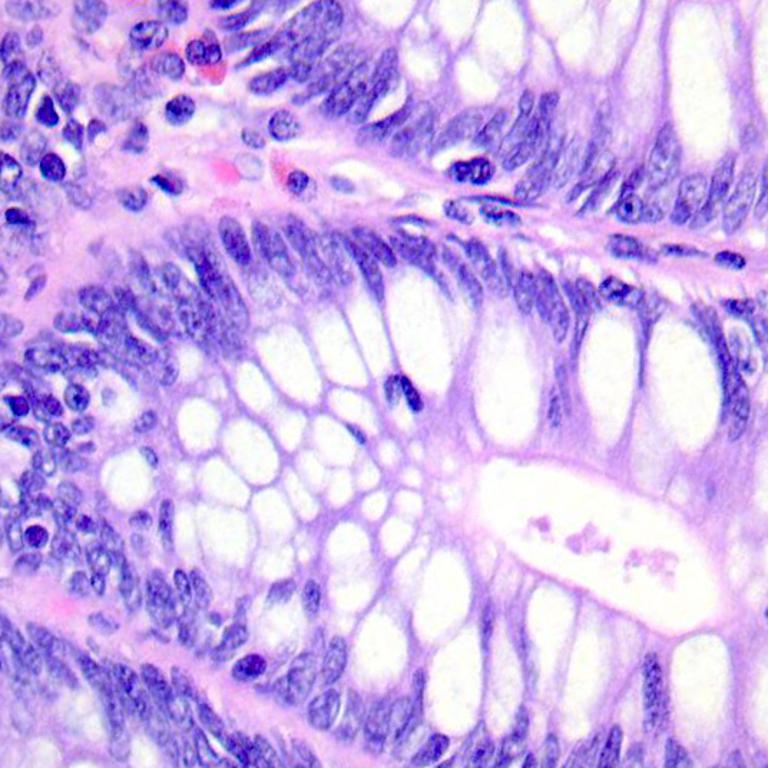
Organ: colon
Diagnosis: benign